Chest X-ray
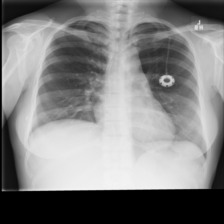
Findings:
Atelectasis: negative
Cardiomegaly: negative
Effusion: negative
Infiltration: negative
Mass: negative
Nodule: negative
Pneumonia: negative
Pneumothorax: negative
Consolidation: negative
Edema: negative
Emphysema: negative
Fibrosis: negative
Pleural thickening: negative
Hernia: negative